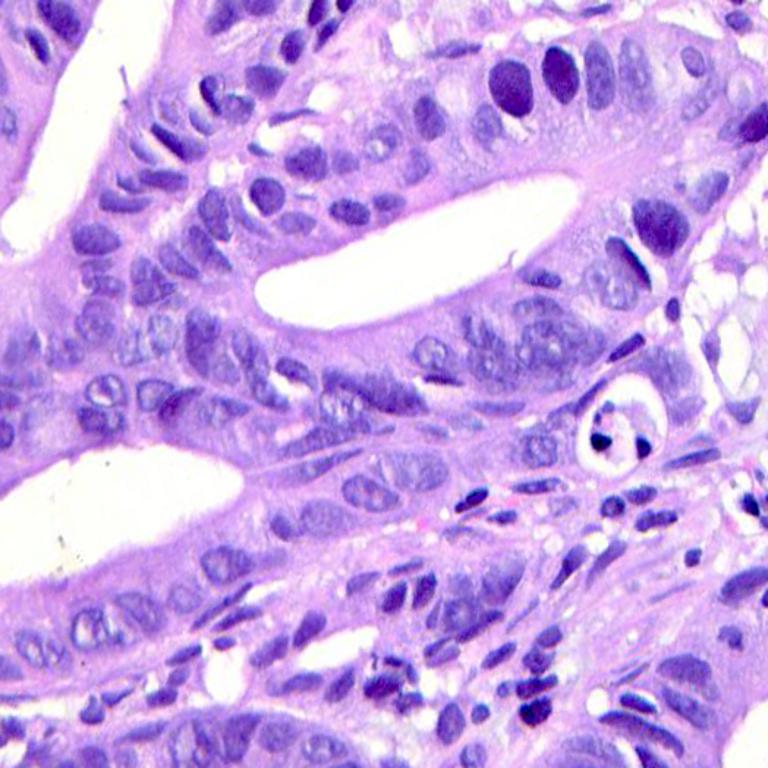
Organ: colon
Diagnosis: adenocarcinomas